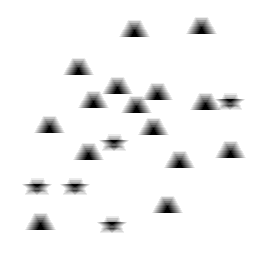
Squares: 0
Triangles: 15
Stars: 5
Total shapes: 20